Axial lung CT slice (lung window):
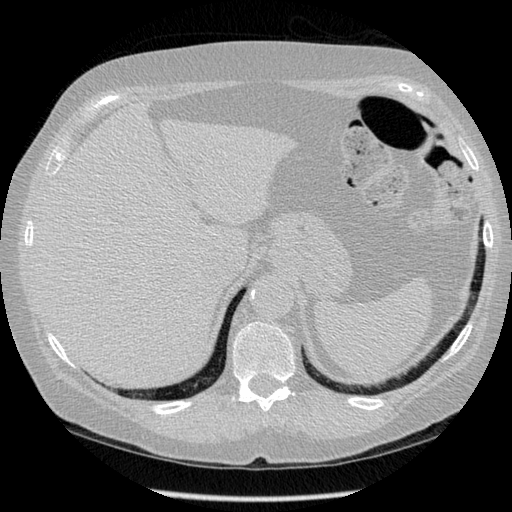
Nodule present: no